Question:
The image above shows my data set. I want to add 'DATE'(string) and 'SCHEDULED_DEPARTURE'(datetime) and form data in a single column. While I am doing this using:
'''
DST = pd.to_datetime(flights_drop_null['DATE'] + ' ' + flights_drop_null['SCHEDULED_DEPARTURE_FINAL'])
flights_drop_null.insert(loc=5,column='DATE_SCHEDULED_DEPARTURE',value=DST)
'''
I get that error.
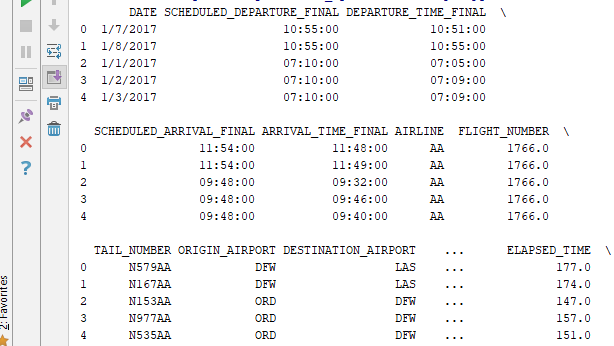
Answer: Well, you are trying to combine disparate types. You cannot joint a string with a datetime.time object simply because there isn't just one way to format your time object, you could print it as HH, or HH:MM or HH:MM:SS, etc.
If all you need in the end is to have that data in a single column to display, then I would recommend you convert the datatime.time object to a string. If, however, you want to perform logic on the combined date and time, then I would suggest you convert the date string into a datetime.date object and then combine those two together into a datetime.datetime object.
By the way, I do not know what your 'pd.to_datetime()' function does, so I'm just going to ignore it for now.
# Converting to a string
'''
departure_time = flights_drop_null['SCHEDULED_DEPARTURE_FINAL']
DST = flights_drop_null['DATE'] + ' ' + departure_time.strftime("%H:%M:%S")
flights_drop_null.insert(loc=5,column='DATE_SCHEDULED_DEPARTURE',value=DST)
'''
# Converting to a datetime
Well, I'm sure there are more clever ways, but the quickest I can prototype is to first convert to a string, then convert back to a datetime object.
'''
import datetime
departure_time = flights_drop_null['SCHEDULED_DEPARTURE_FINAL']
DST = flights_drop_null['DATE'] + ' ' + departure_time.strftime("%H:%M:%S")
departure_datetime = datetime.datetime.strptime(DST, "%m/%d/%Y %H:%M:%S")
'''